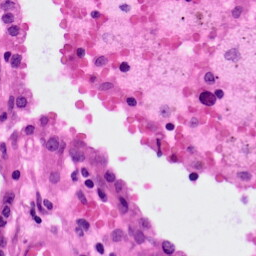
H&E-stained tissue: Lung